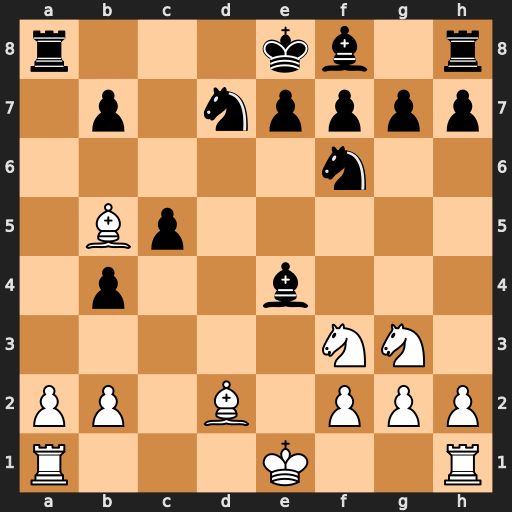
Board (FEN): r3kb1r/1p1npppp/5n2/1Bp5/1p2b3/5NN1/PP1B1PPP/R3K2R
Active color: w
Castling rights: KQkq
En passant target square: -
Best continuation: Nxe4 Nxe4 Ne5